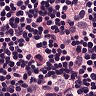
Metastatic tissue present: no